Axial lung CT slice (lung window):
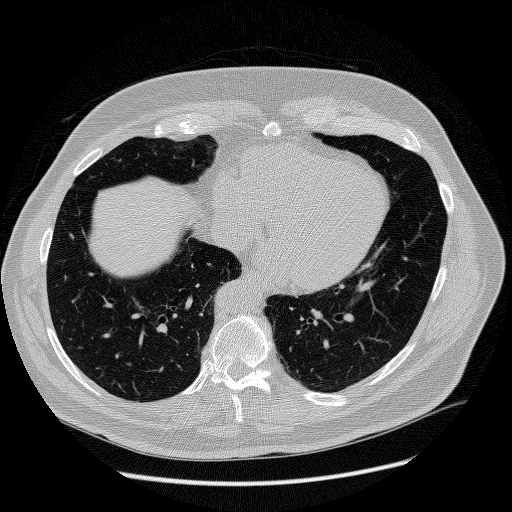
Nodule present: no